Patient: sex M, age 78
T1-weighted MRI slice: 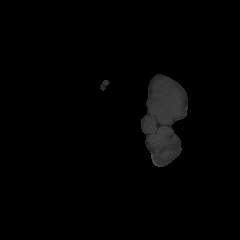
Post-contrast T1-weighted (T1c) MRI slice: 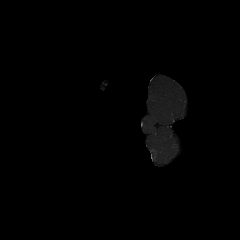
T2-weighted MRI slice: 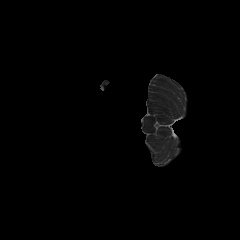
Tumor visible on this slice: no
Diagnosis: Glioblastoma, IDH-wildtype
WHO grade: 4